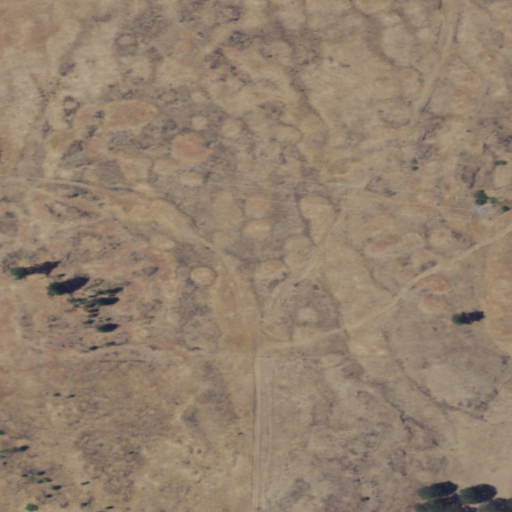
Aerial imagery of plain(s) in Washington named Rocky Flat containing only grassland